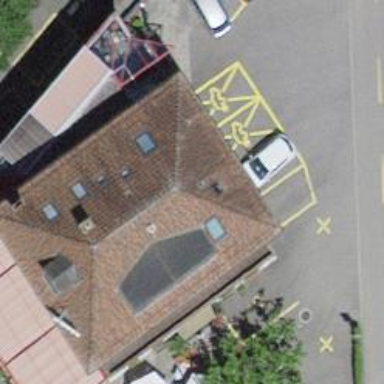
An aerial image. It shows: Restaurant and hotel building.